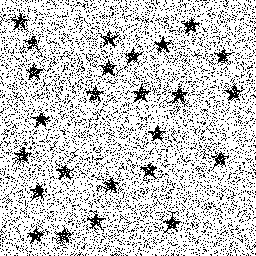
Squares: 0
Triangles: 0
Stars: 25
Total shapes: 25